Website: ulta-beauty
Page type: address-validator
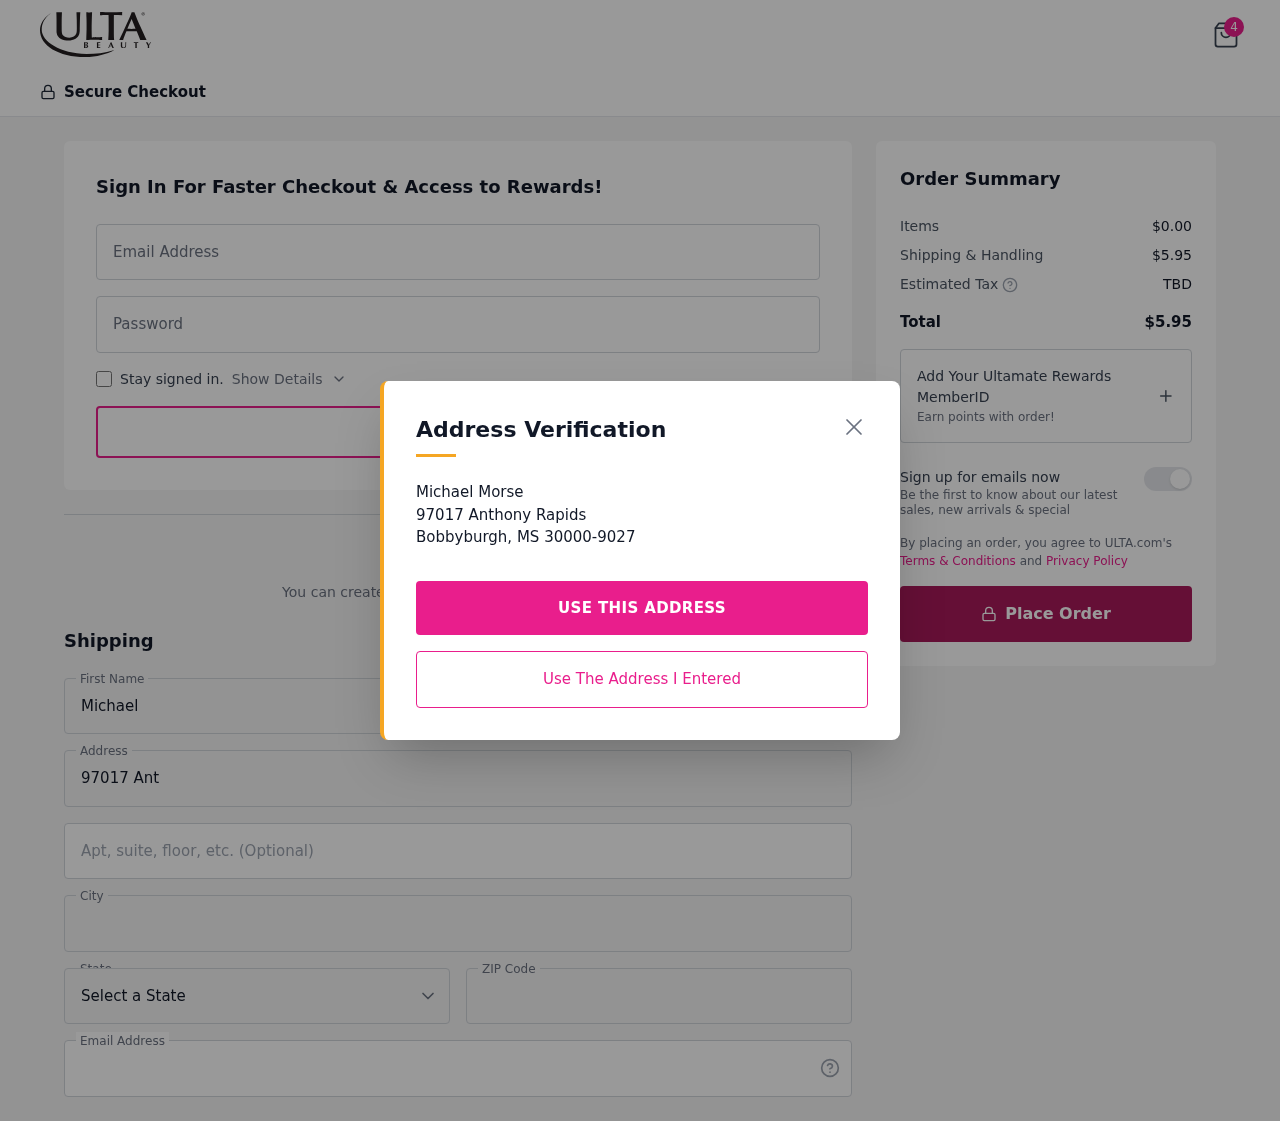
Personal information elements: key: PII_CITY
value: Bobbyburgh
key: PII_EMAIL
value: michael.morse@hotmail.com
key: PII_FIRSTNAME
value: Michael
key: PII_LASTNAME
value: Morse
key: PII_POSTCODE
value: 30000
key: PII_STATE_ABBR
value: MS
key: PII_STREET
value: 97017 Anthony Rapids
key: PII_STREET2
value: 97017 Anthony Rapids
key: PII_STREET2
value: Apt. 436
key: PII_FULLNAME2
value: Michael Morse
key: PII_CITY2
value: Bobbyburgh
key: PII_STATE_ABBR2
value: MS
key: PII_POSTCODE_FULL
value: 30000
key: PII_POSTCODE_EXT
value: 9027
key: PII_POSTCODE_NUMERIC
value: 30000
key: PII_POSTCODE_EXT_NUMERIC
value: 9027
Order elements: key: ORDER_NUM_ITEMS
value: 4
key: ORDER_SUBTOTAL
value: $0.00
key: ORDER_SHIPPING_COST
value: $5.95
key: ORDER_TOTAL
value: $5.95